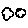
Label: cloud